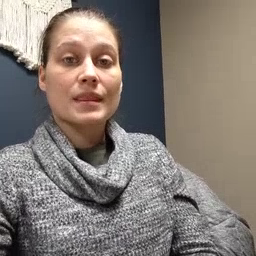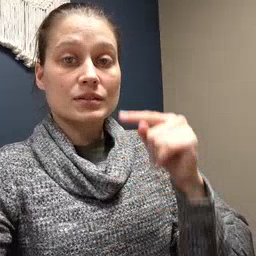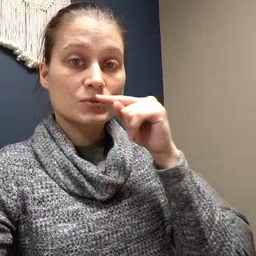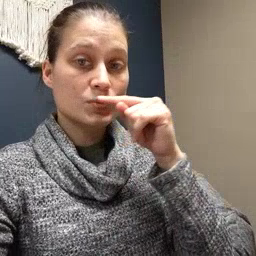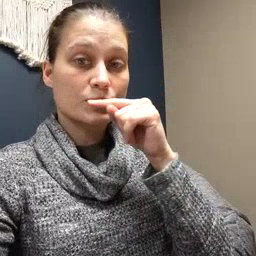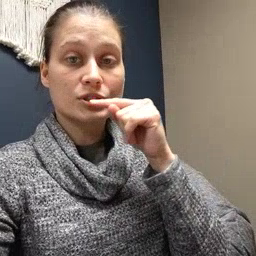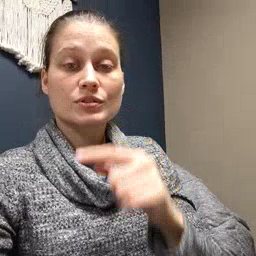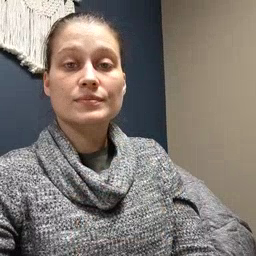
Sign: toothbrush